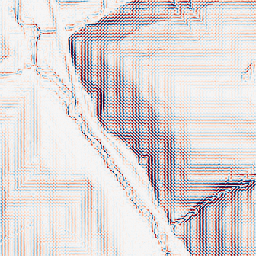
Category: wavelet
Decomposition family: wavelet_biorthogonal
Decomposition parameters: wavelet: bior1.3
level: 2
Upsampling method: nearest
Upsampling parameters: scale: 2
Upsampling scale: 2